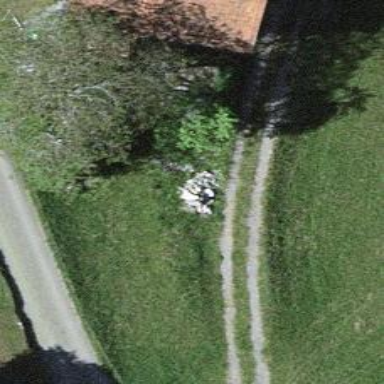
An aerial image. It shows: Unpaved driveway with service road designation.